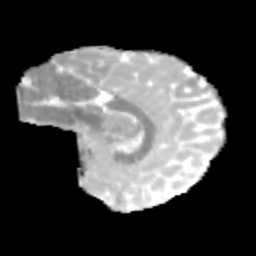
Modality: MD
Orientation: sagittal
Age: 11
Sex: female
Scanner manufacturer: siemens
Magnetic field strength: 3 T
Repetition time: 3.8 s
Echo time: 0.07 s